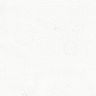
Metastatic tissue present: no